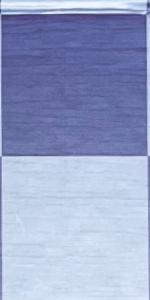
Label: Empty